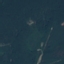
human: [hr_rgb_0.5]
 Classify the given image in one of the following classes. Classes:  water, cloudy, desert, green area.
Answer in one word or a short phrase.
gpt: green area